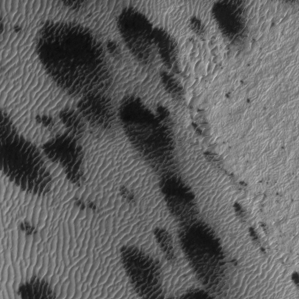
Label: frost